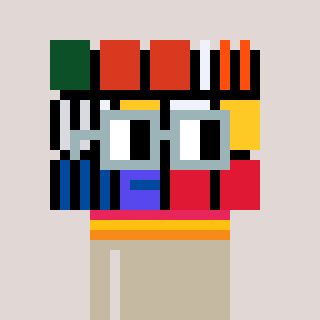
a pixel art character with square dark gray glasses, a abstract-shaped head and a bege-colored body on a warm background